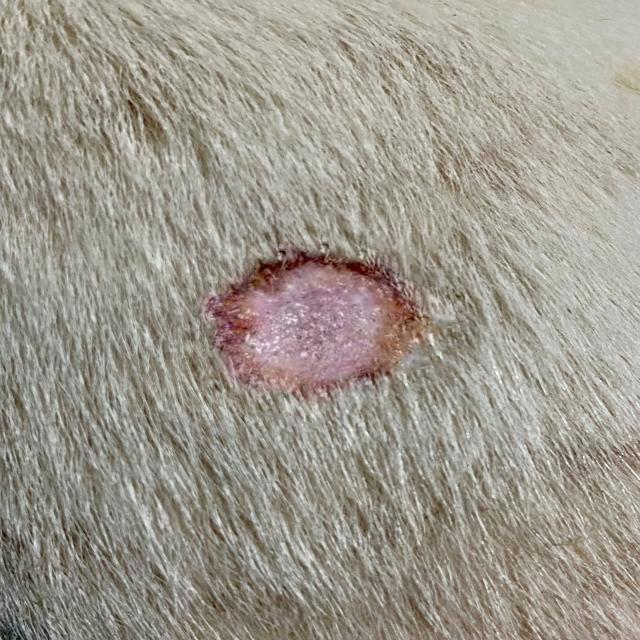
Canine ringworm (Dermatophytosis) — fungal infection caused by Microsporum or Trichophyton. Presents with circular alopecia, scaling, crusting, and broken hairs.